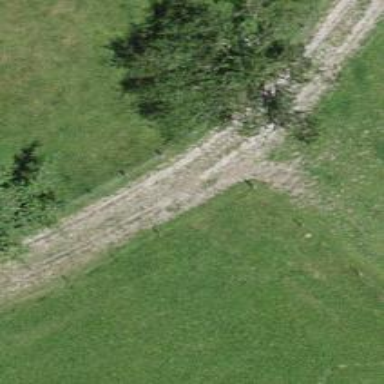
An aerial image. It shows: Track with grade 4 tracktype.